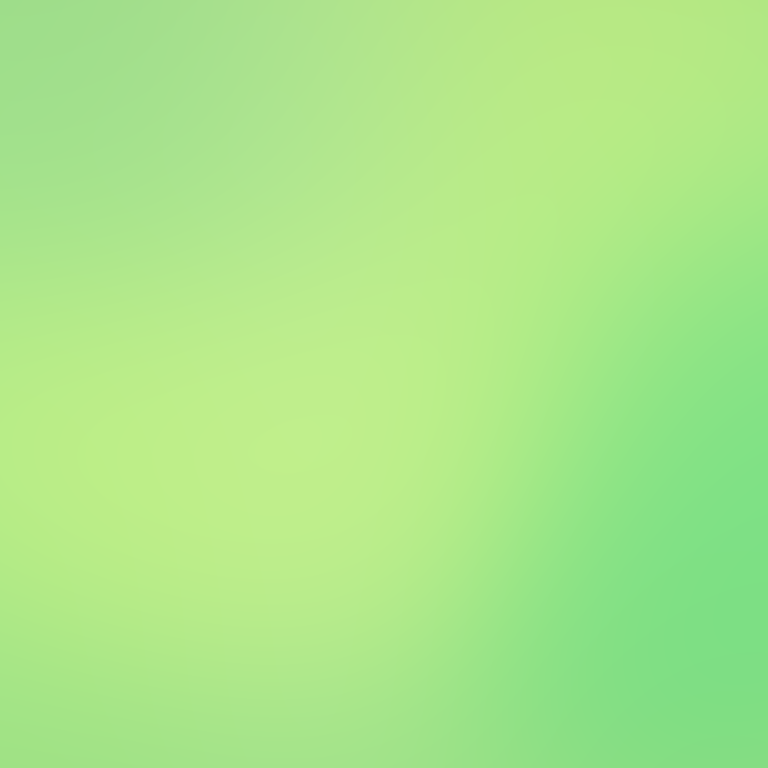
Abstract light effect, smooth gradient from soft green to light yellow, calm atmosphere, diffuse glow, no room, no furniture, no objects.